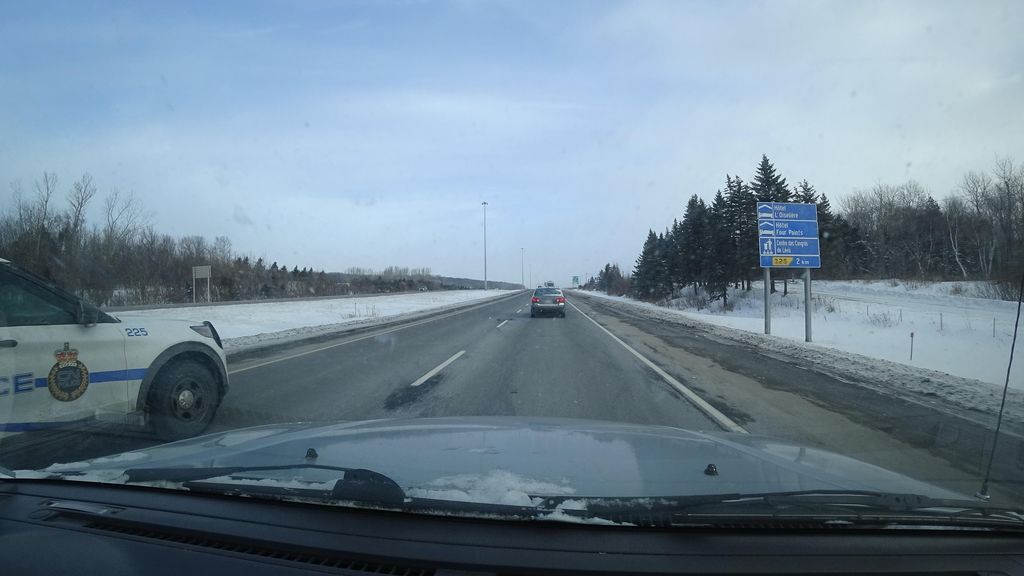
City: quebec_city